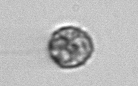
Label: coccolithophorid